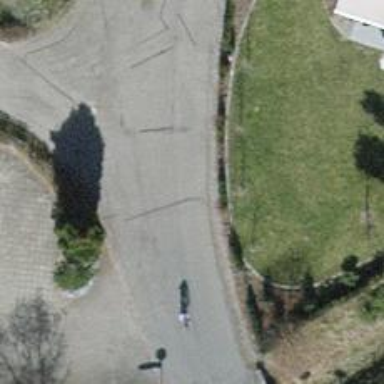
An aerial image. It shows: Smooth asphalt road in residential area.